Question: I've been using Bootstrap lately and I have seen a technique which I would like to mimic. In my top navbar, I would like to have a border appear when the user hovers over or clicks on one of the links. An example of this can be seen below:

As you can see, not only does the background color change, but the border above it also changes. I need a bit of help setting something like this up. I have tried to create this effect by doing the following:
'''
.navbar-default .navbar-nav > li > a:hover,
.navbar-default .navbar-nav > li > a:focus {
color: white;
background-color: gray;
border-top: 6px solid darkgray;
}
.navbar-default .navbar-nav > .active > a,
.navbar-default .navbar-nav > .active > a:hover,
.navbar-default .navbar-nav > .active > a:focus {
color: white;
background-color: gray;
border-top: 6px solid darkgray;
}
'''
This seems to kind of get me on the right track, but I feel as if the effect is still quite off. For starters, using the above code, when I hover over a navbar item, the text alignment is wrong. I also believe that there could be a better way to create the two color effect (dark gray on the top / light gray on the background / when a user hovers).
Has anyone created an effect like this? If so, please shed some light on the subject! Thanks.
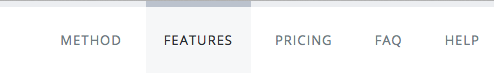
Answer: You can use an inset 'box-shadow' to achieve the effect like shown below:
'''
.navbar-default{ /* assigning the top bar to the entire navbar div element */
text-align: center;
box-shadow: inset 0px 6px 0px #777; /* initial gray color to the top bar */
}
.navbar-default .navbar-nav > li > a:hover,
.navbar-default .navbar-nav > li > a:focus {
color: white;
background-color: #AAA;
box-shadow: inset 0px 6px 0px #000; /* switch to a darker color on hover */
}
.navbar-default .navbar-nav > .active > a,
.navbar-default .navbar-nav > .active > a:hover,
.navbar-default .navbar-nav > .active > a:focus {
color: white;
background-color: gray;
box-shadow: inset 0px 6px 0px #AAA; /* switch to a lighter color for active element */
}
'''
<URL>